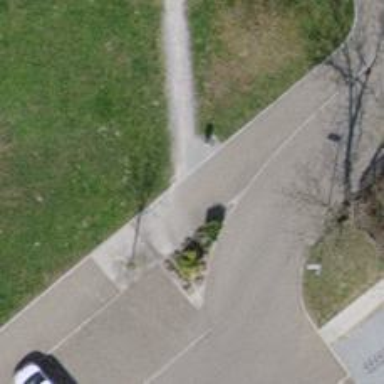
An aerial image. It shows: Compacted path road.